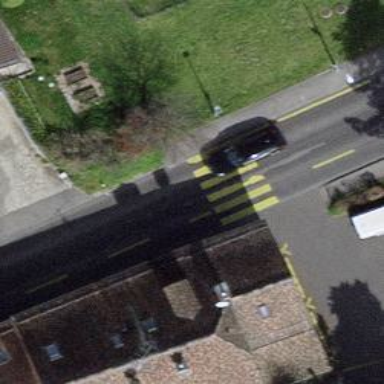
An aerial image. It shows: Zebra crossing for pedestrians.